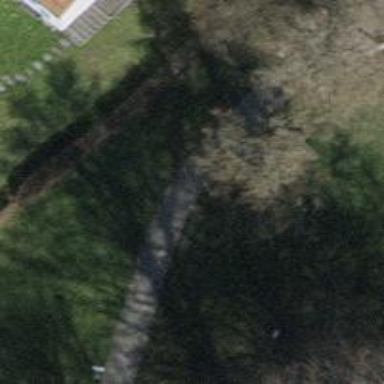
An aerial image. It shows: Unpaved footway.